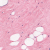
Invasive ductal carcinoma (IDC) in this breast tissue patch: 0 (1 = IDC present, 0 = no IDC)